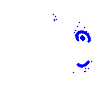
Particle: electron